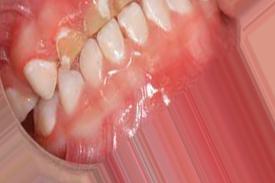
Condition: Caries